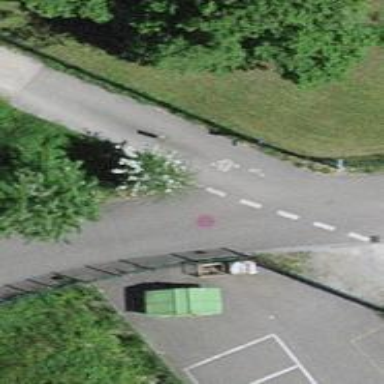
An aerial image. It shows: Bollard barrier.